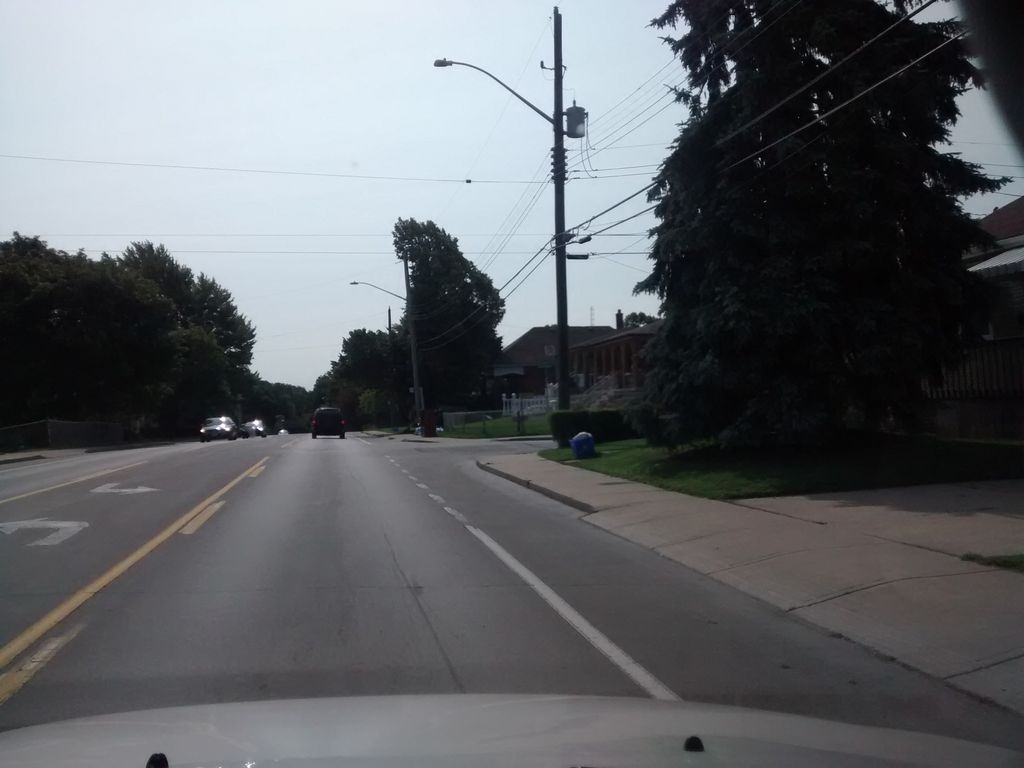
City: hamilton